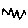
Label: zigzag